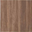
Piece: xx